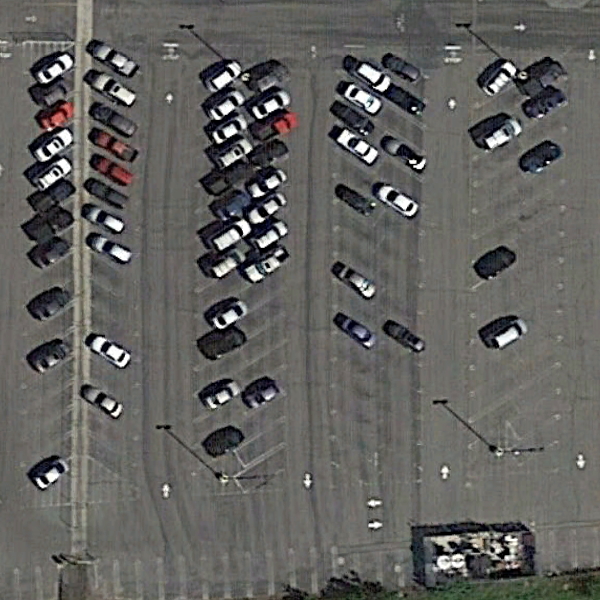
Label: Parking